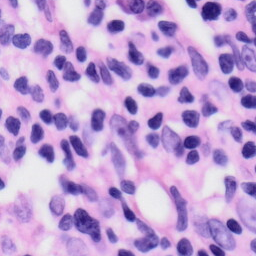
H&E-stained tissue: Skin